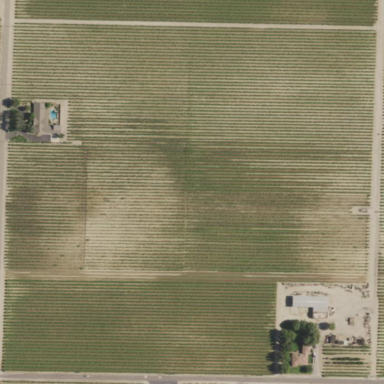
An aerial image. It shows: Vineyard.